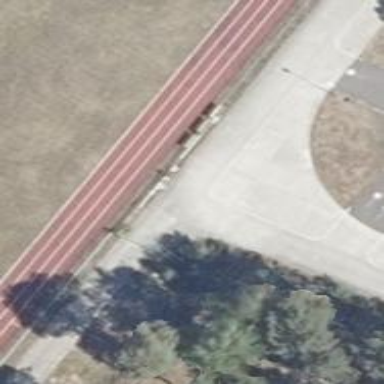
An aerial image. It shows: Service road with concrete surface.